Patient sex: M
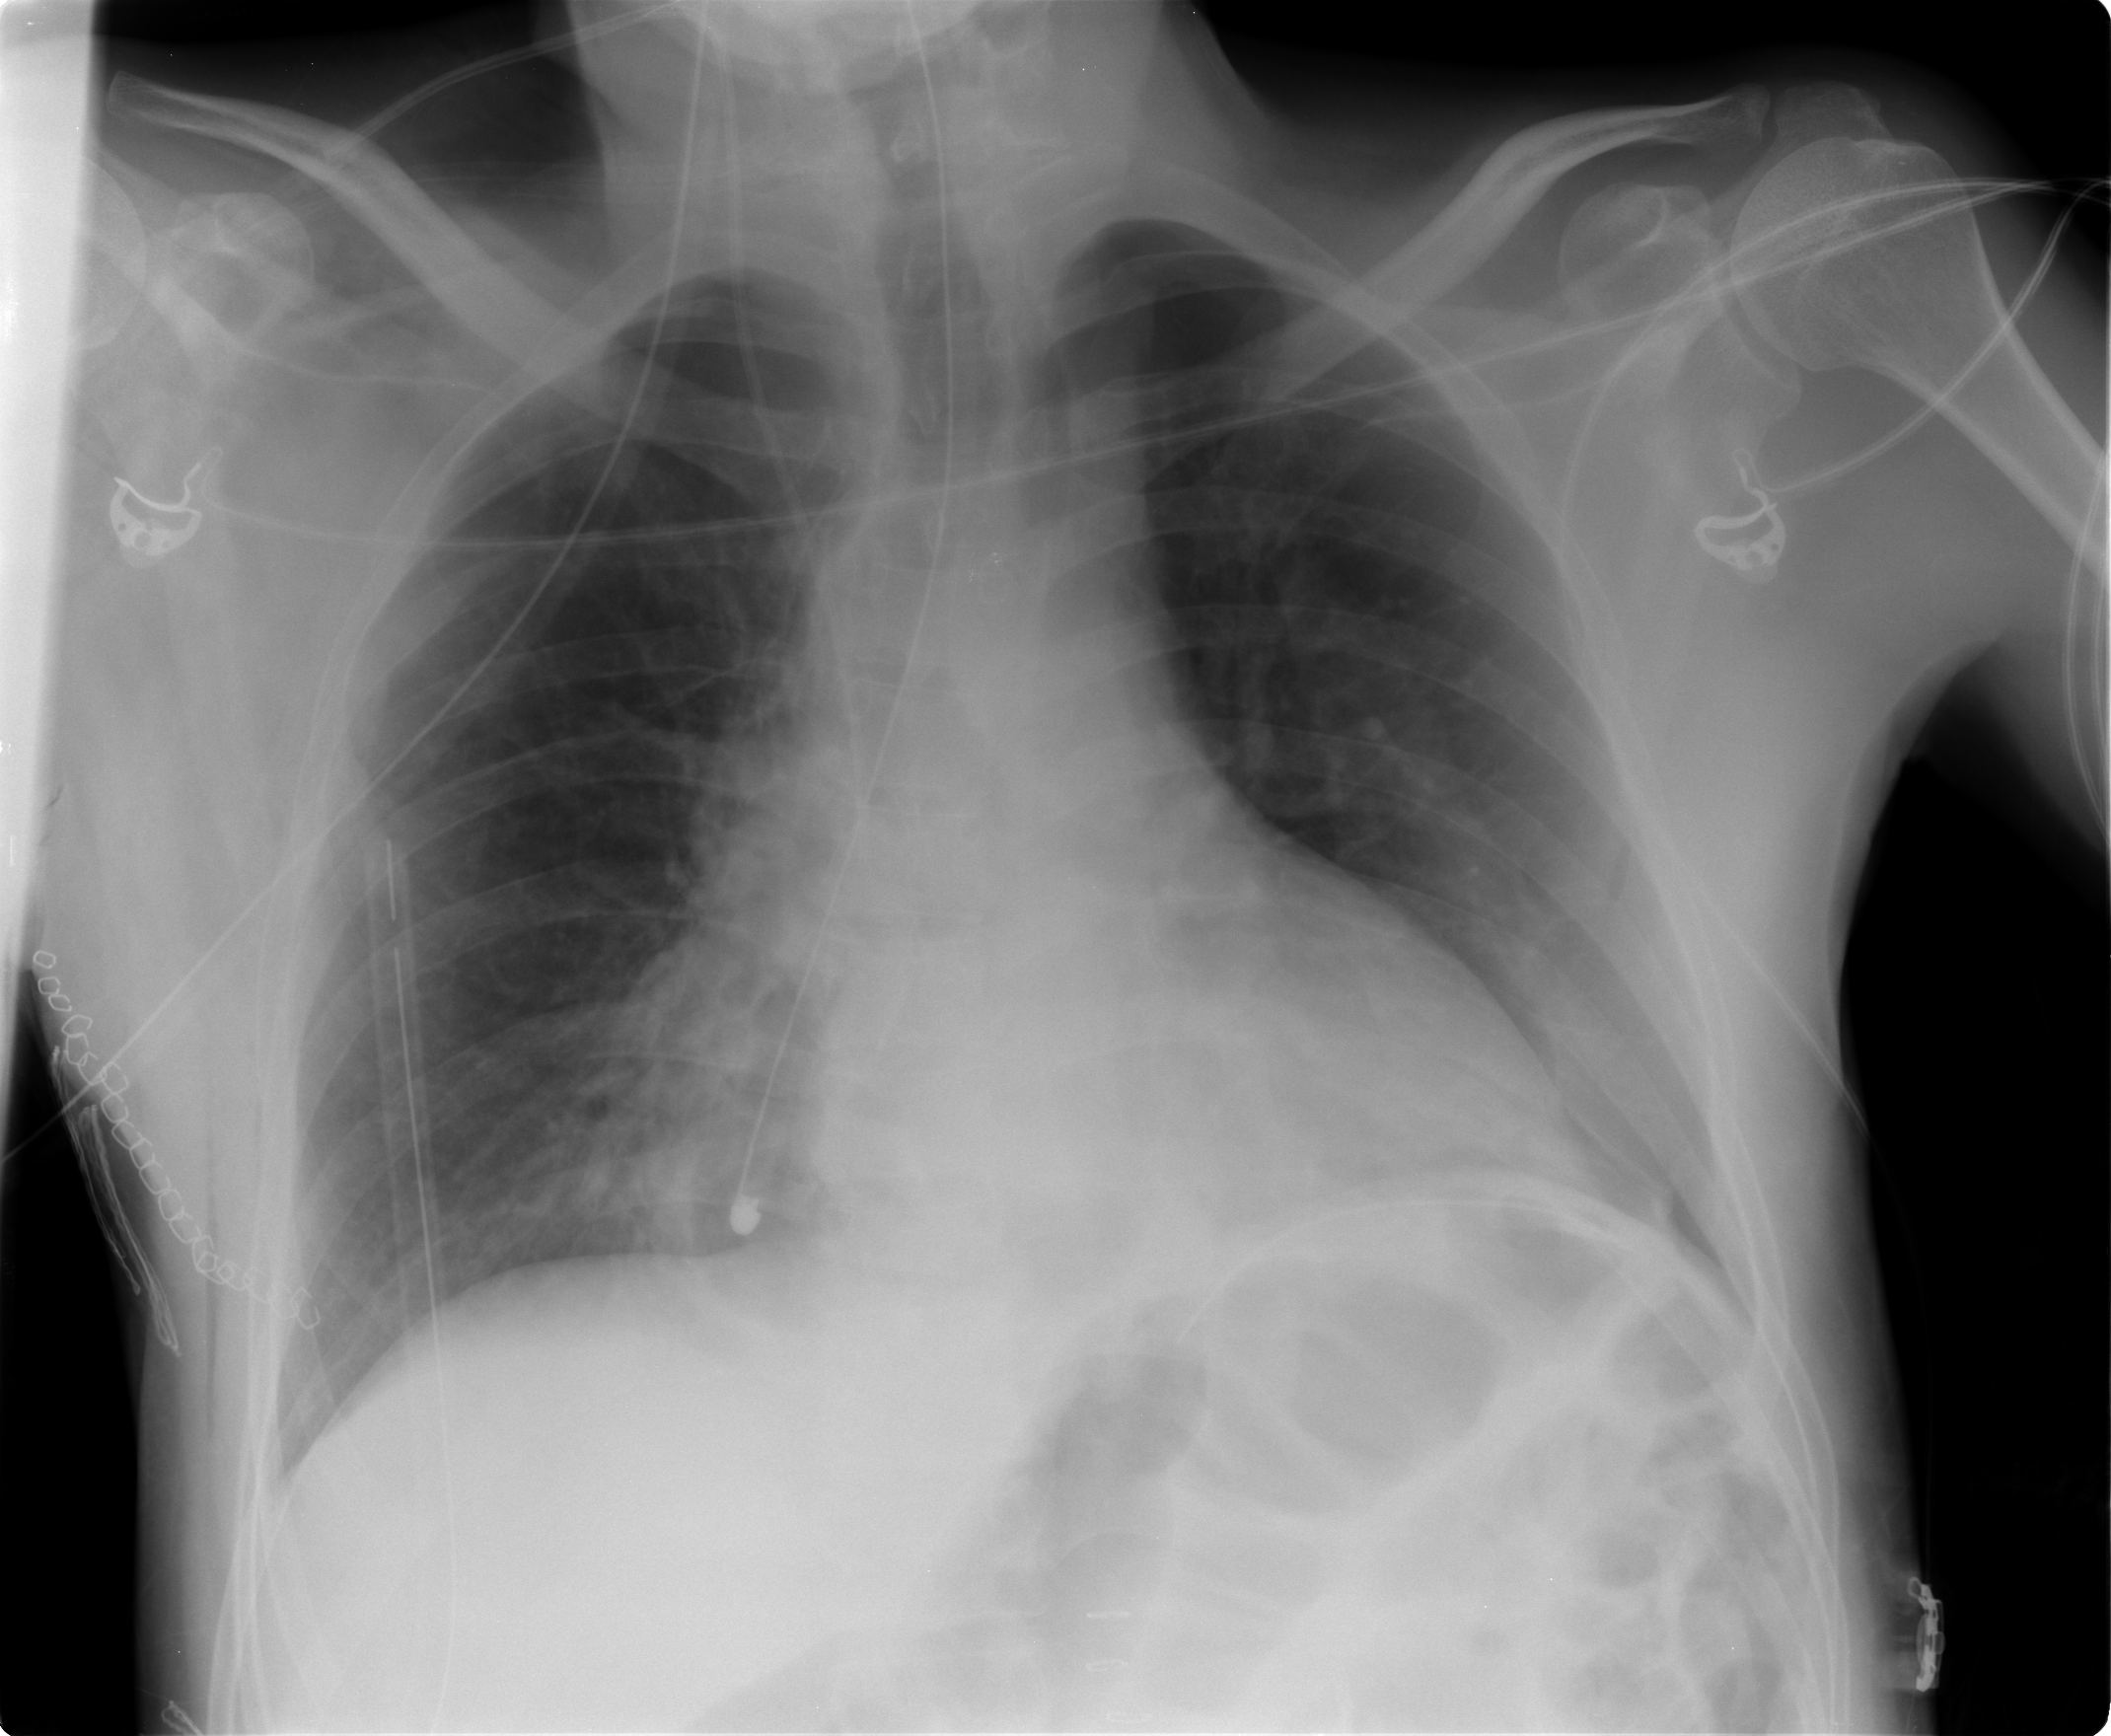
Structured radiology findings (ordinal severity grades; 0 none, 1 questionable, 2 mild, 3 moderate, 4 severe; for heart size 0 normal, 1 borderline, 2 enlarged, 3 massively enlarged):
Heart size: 1
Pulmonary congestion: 0
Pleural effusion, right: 0
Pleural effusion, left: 2
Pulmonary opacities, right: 0
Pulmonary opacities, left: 0
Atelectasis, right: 2
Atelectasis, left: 2